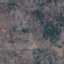
Label: HerbaceousVegetation